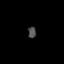
Tissue: lung
Cell type: Epithelial cells
Senescence score: 0.2382
Nuclear area (px): 88
Mean DAPI intensity: 75.92